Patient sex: M
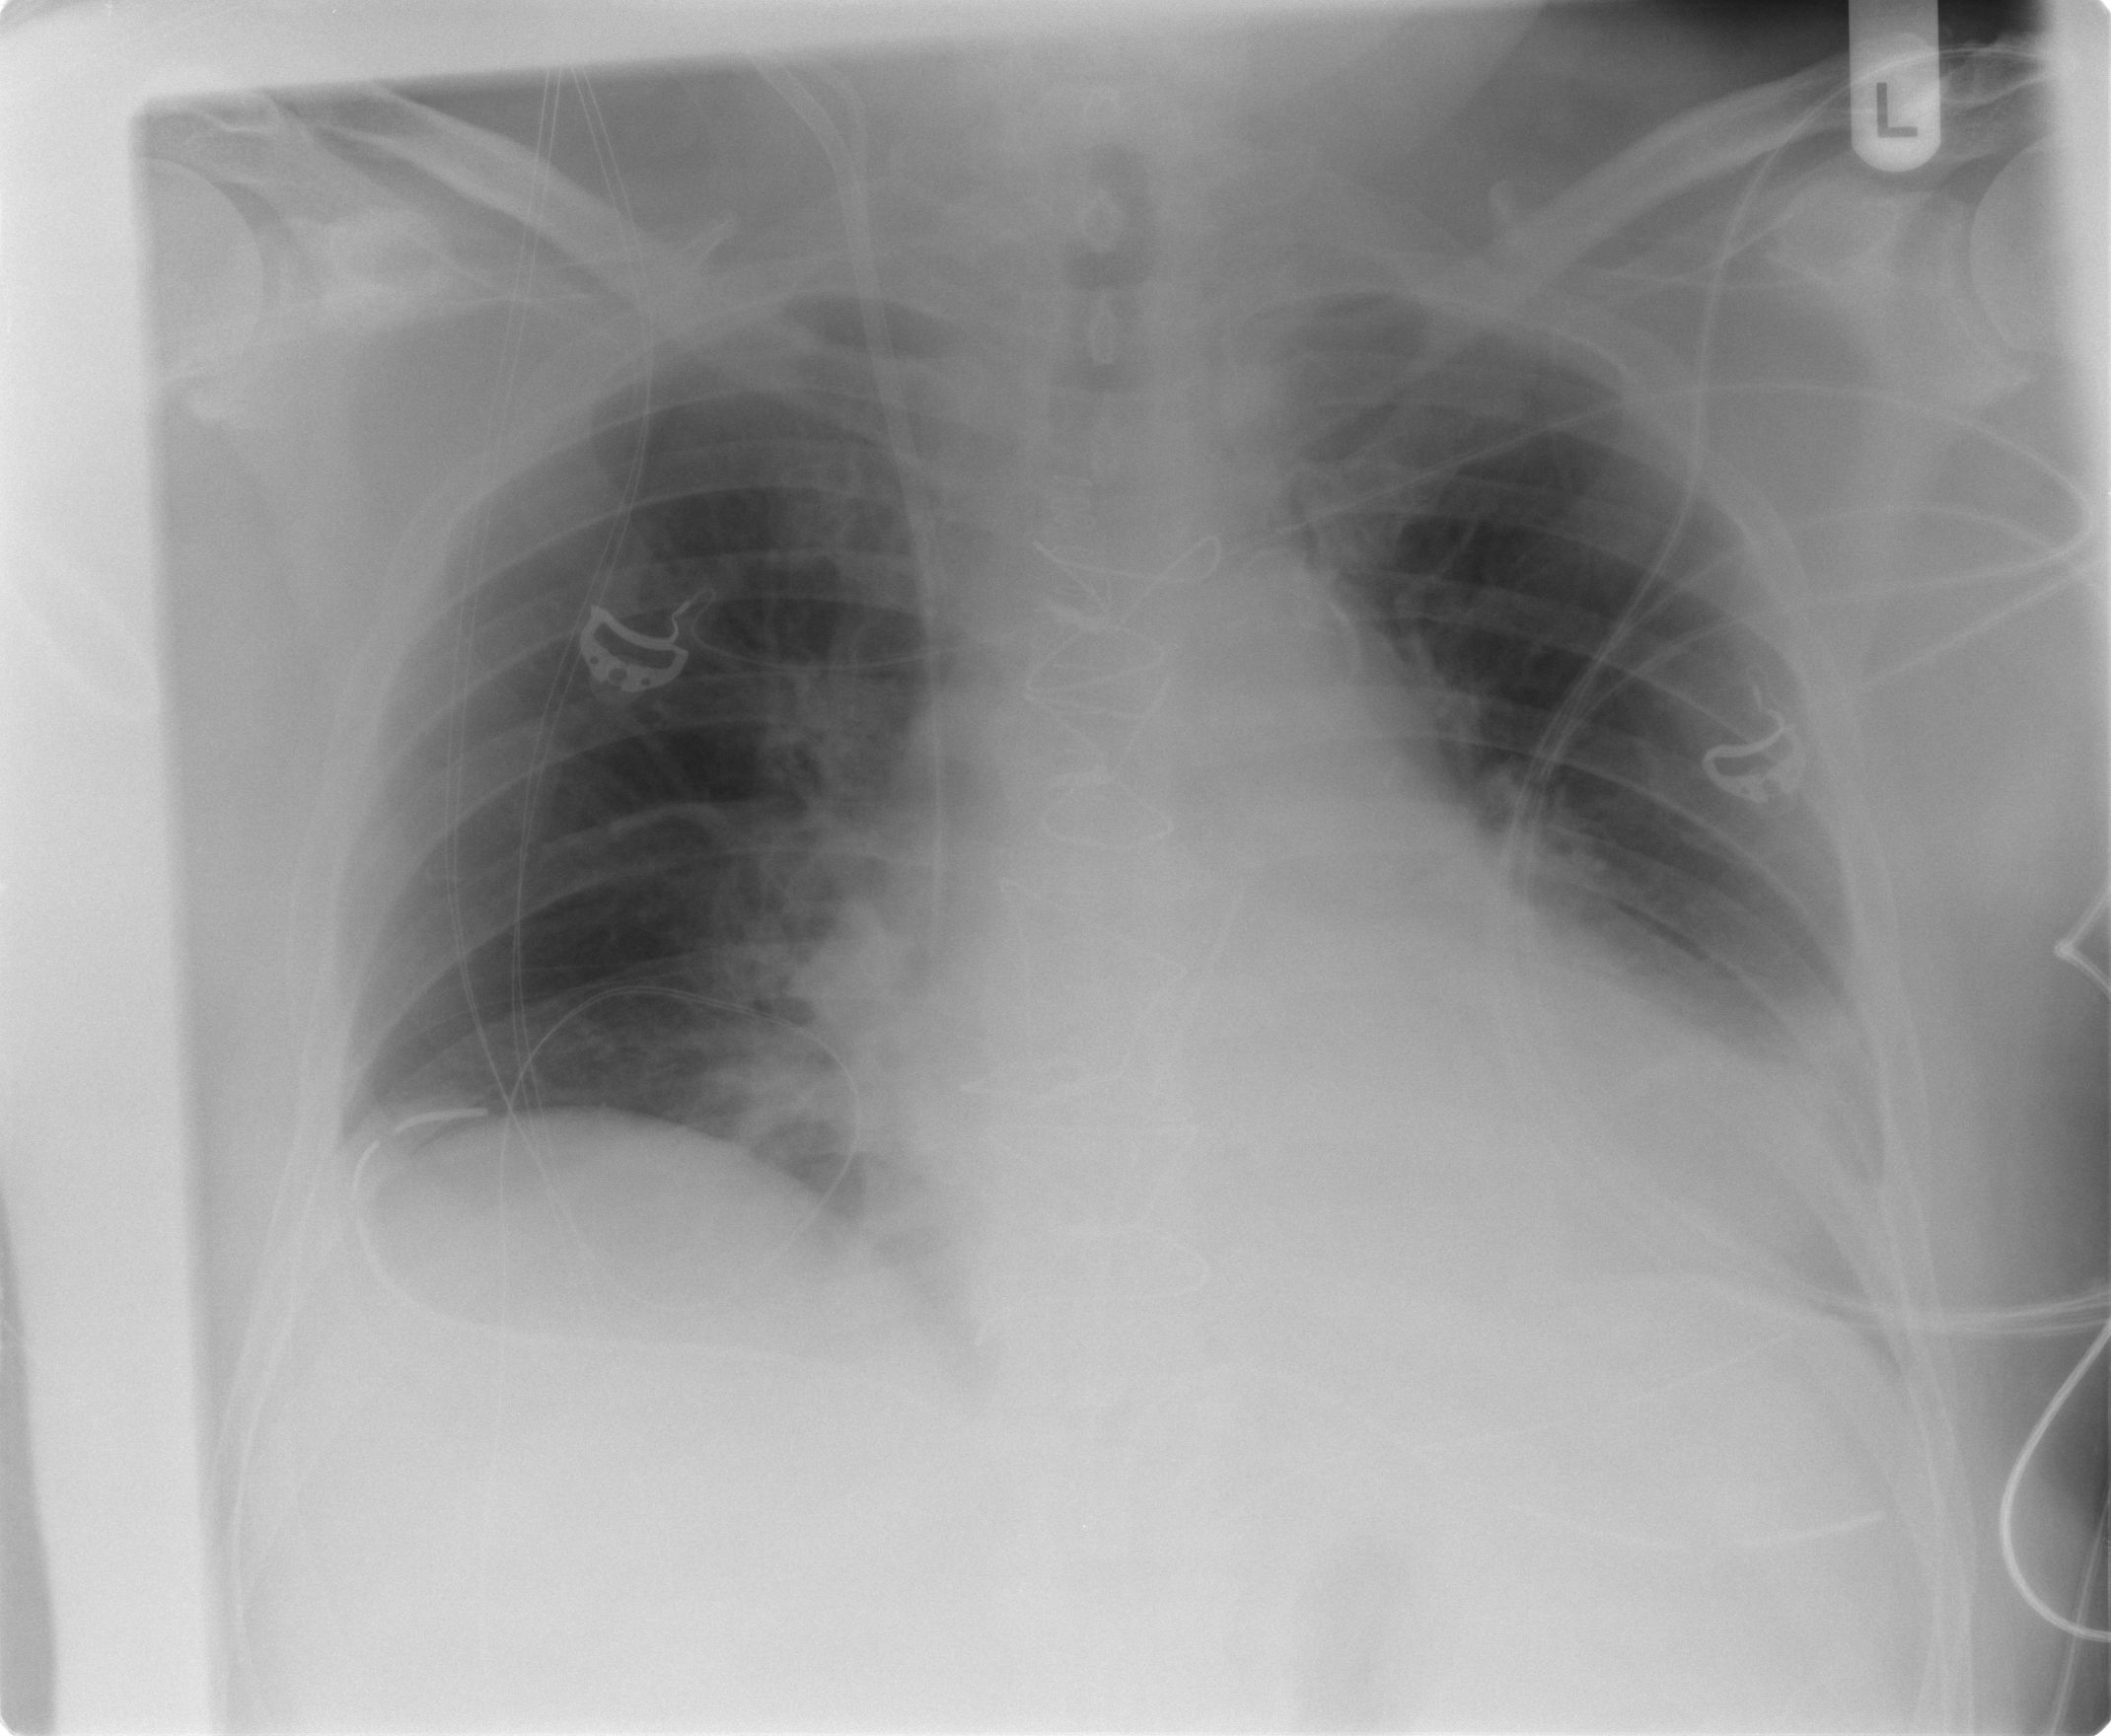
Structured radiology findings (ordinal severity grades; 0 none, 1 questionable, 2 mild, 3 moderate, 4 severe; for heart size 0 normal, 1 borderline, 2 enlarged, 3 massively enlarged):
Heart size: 2
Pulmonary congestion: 0
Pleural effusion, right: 0
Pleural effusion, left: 1
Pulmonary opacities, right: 0
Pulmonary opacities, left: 0
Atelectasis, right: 0
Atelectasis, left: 2